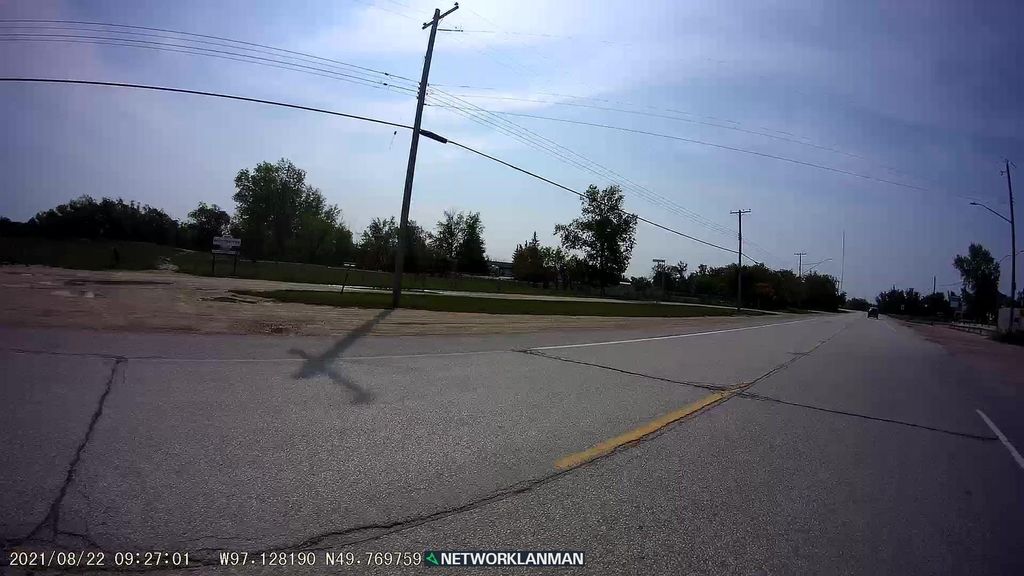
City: winnipeg